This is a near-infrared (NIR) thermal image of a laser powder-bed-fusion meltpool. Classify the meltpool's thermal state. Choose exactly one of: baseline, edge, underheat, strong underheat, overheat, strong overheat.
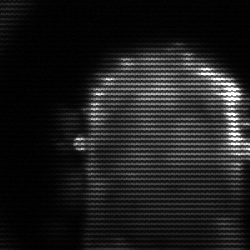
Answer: baseline